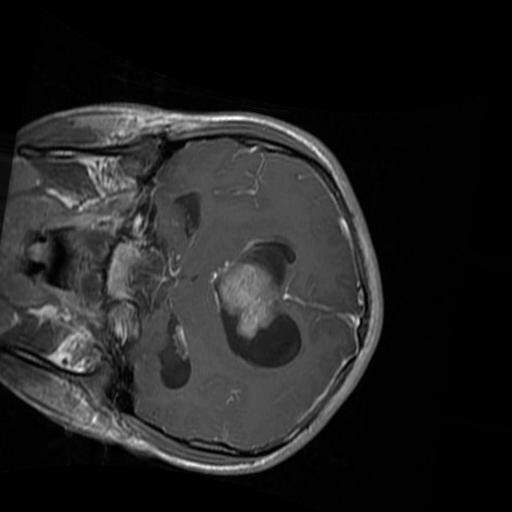
Label: brain_glioma